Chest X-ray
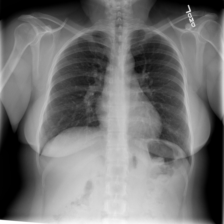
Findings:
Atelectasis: negative
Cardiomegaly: negative
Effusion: negative
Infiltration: positive
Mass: negative
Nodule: negative
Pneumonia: negative
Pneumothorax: negative
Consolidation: negative
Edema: negative
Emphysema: negative
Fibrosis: negative
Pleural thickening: negative
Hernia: negative